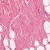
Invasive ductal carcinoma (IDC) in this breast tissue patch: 0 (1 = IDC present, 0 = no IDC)